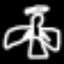
Label: angel